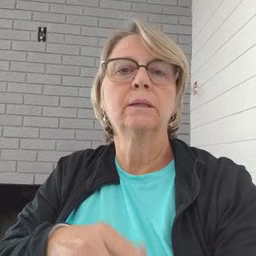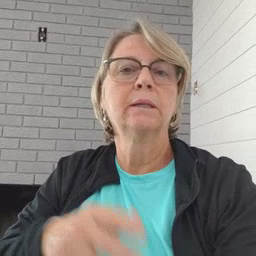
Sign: person